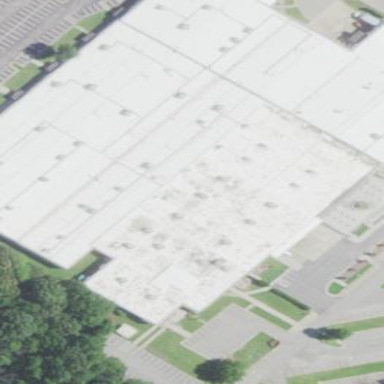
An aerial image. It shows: Commercial building.